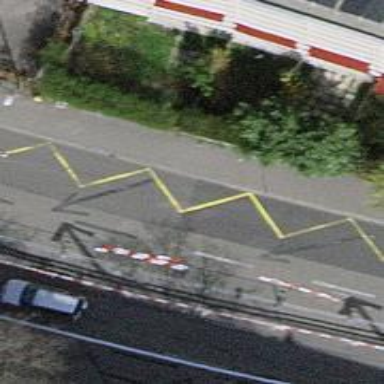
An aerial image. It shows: Sidewalk with asphalt surface leading to platform for public transport. The platform has shelter.